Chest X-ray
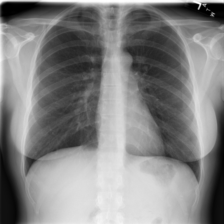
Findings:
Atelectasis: negative
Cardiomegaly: negative
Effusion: negative
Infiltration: negative
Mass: negative
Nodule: negative
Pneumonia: negative
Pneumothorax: negative
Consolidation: negative
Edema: negative
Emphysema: negative
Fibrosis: negative
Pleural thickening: negative
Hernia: negative